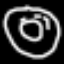
Label: donut